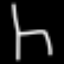
Label: chair